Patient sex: M
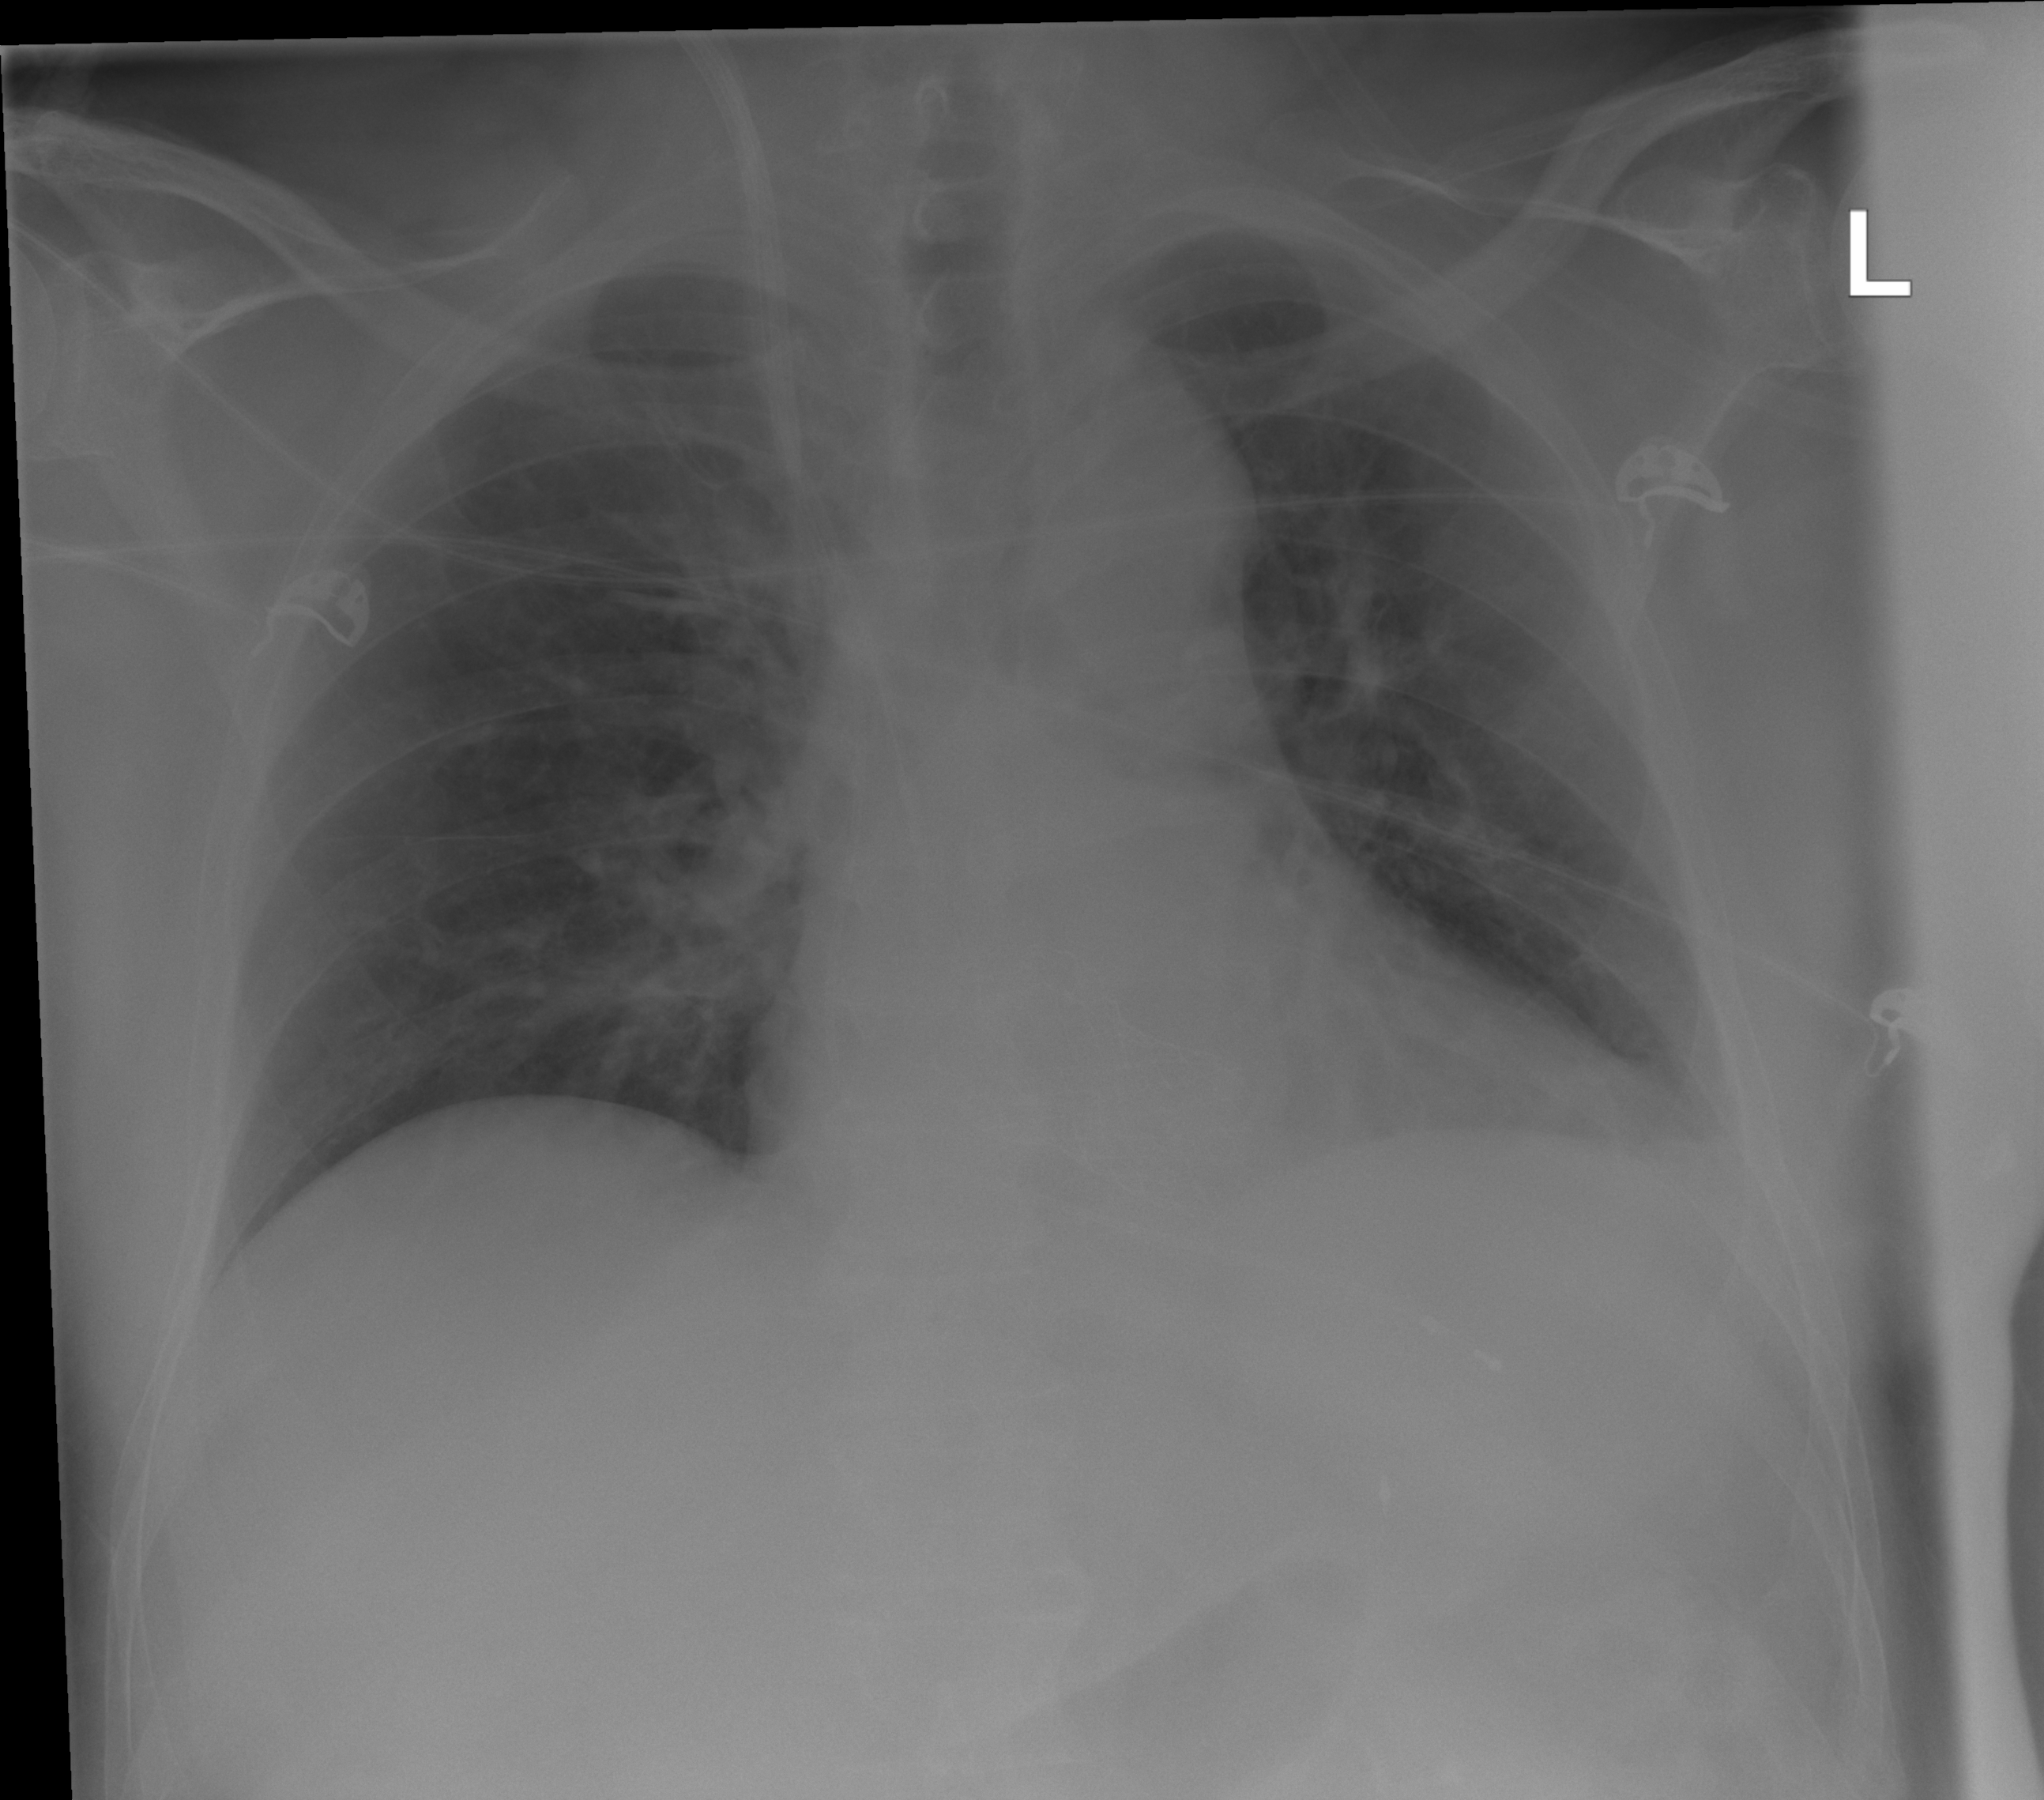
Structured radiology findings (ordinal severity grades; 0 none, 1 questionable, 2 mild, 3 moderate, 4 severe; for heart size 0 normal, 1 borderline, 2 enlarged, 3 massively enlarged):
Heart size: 0
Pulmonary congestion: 0
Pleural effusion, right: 0
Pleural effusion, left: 2
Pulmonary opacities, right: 0
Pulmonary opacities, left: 0
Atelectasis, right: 0
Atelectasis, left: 2